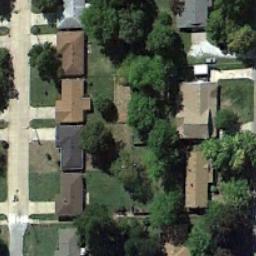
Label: medium_residential